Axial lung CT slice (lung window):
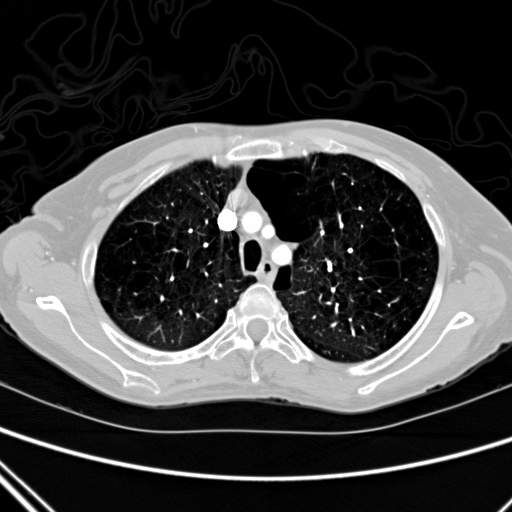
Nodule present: no